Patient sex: F
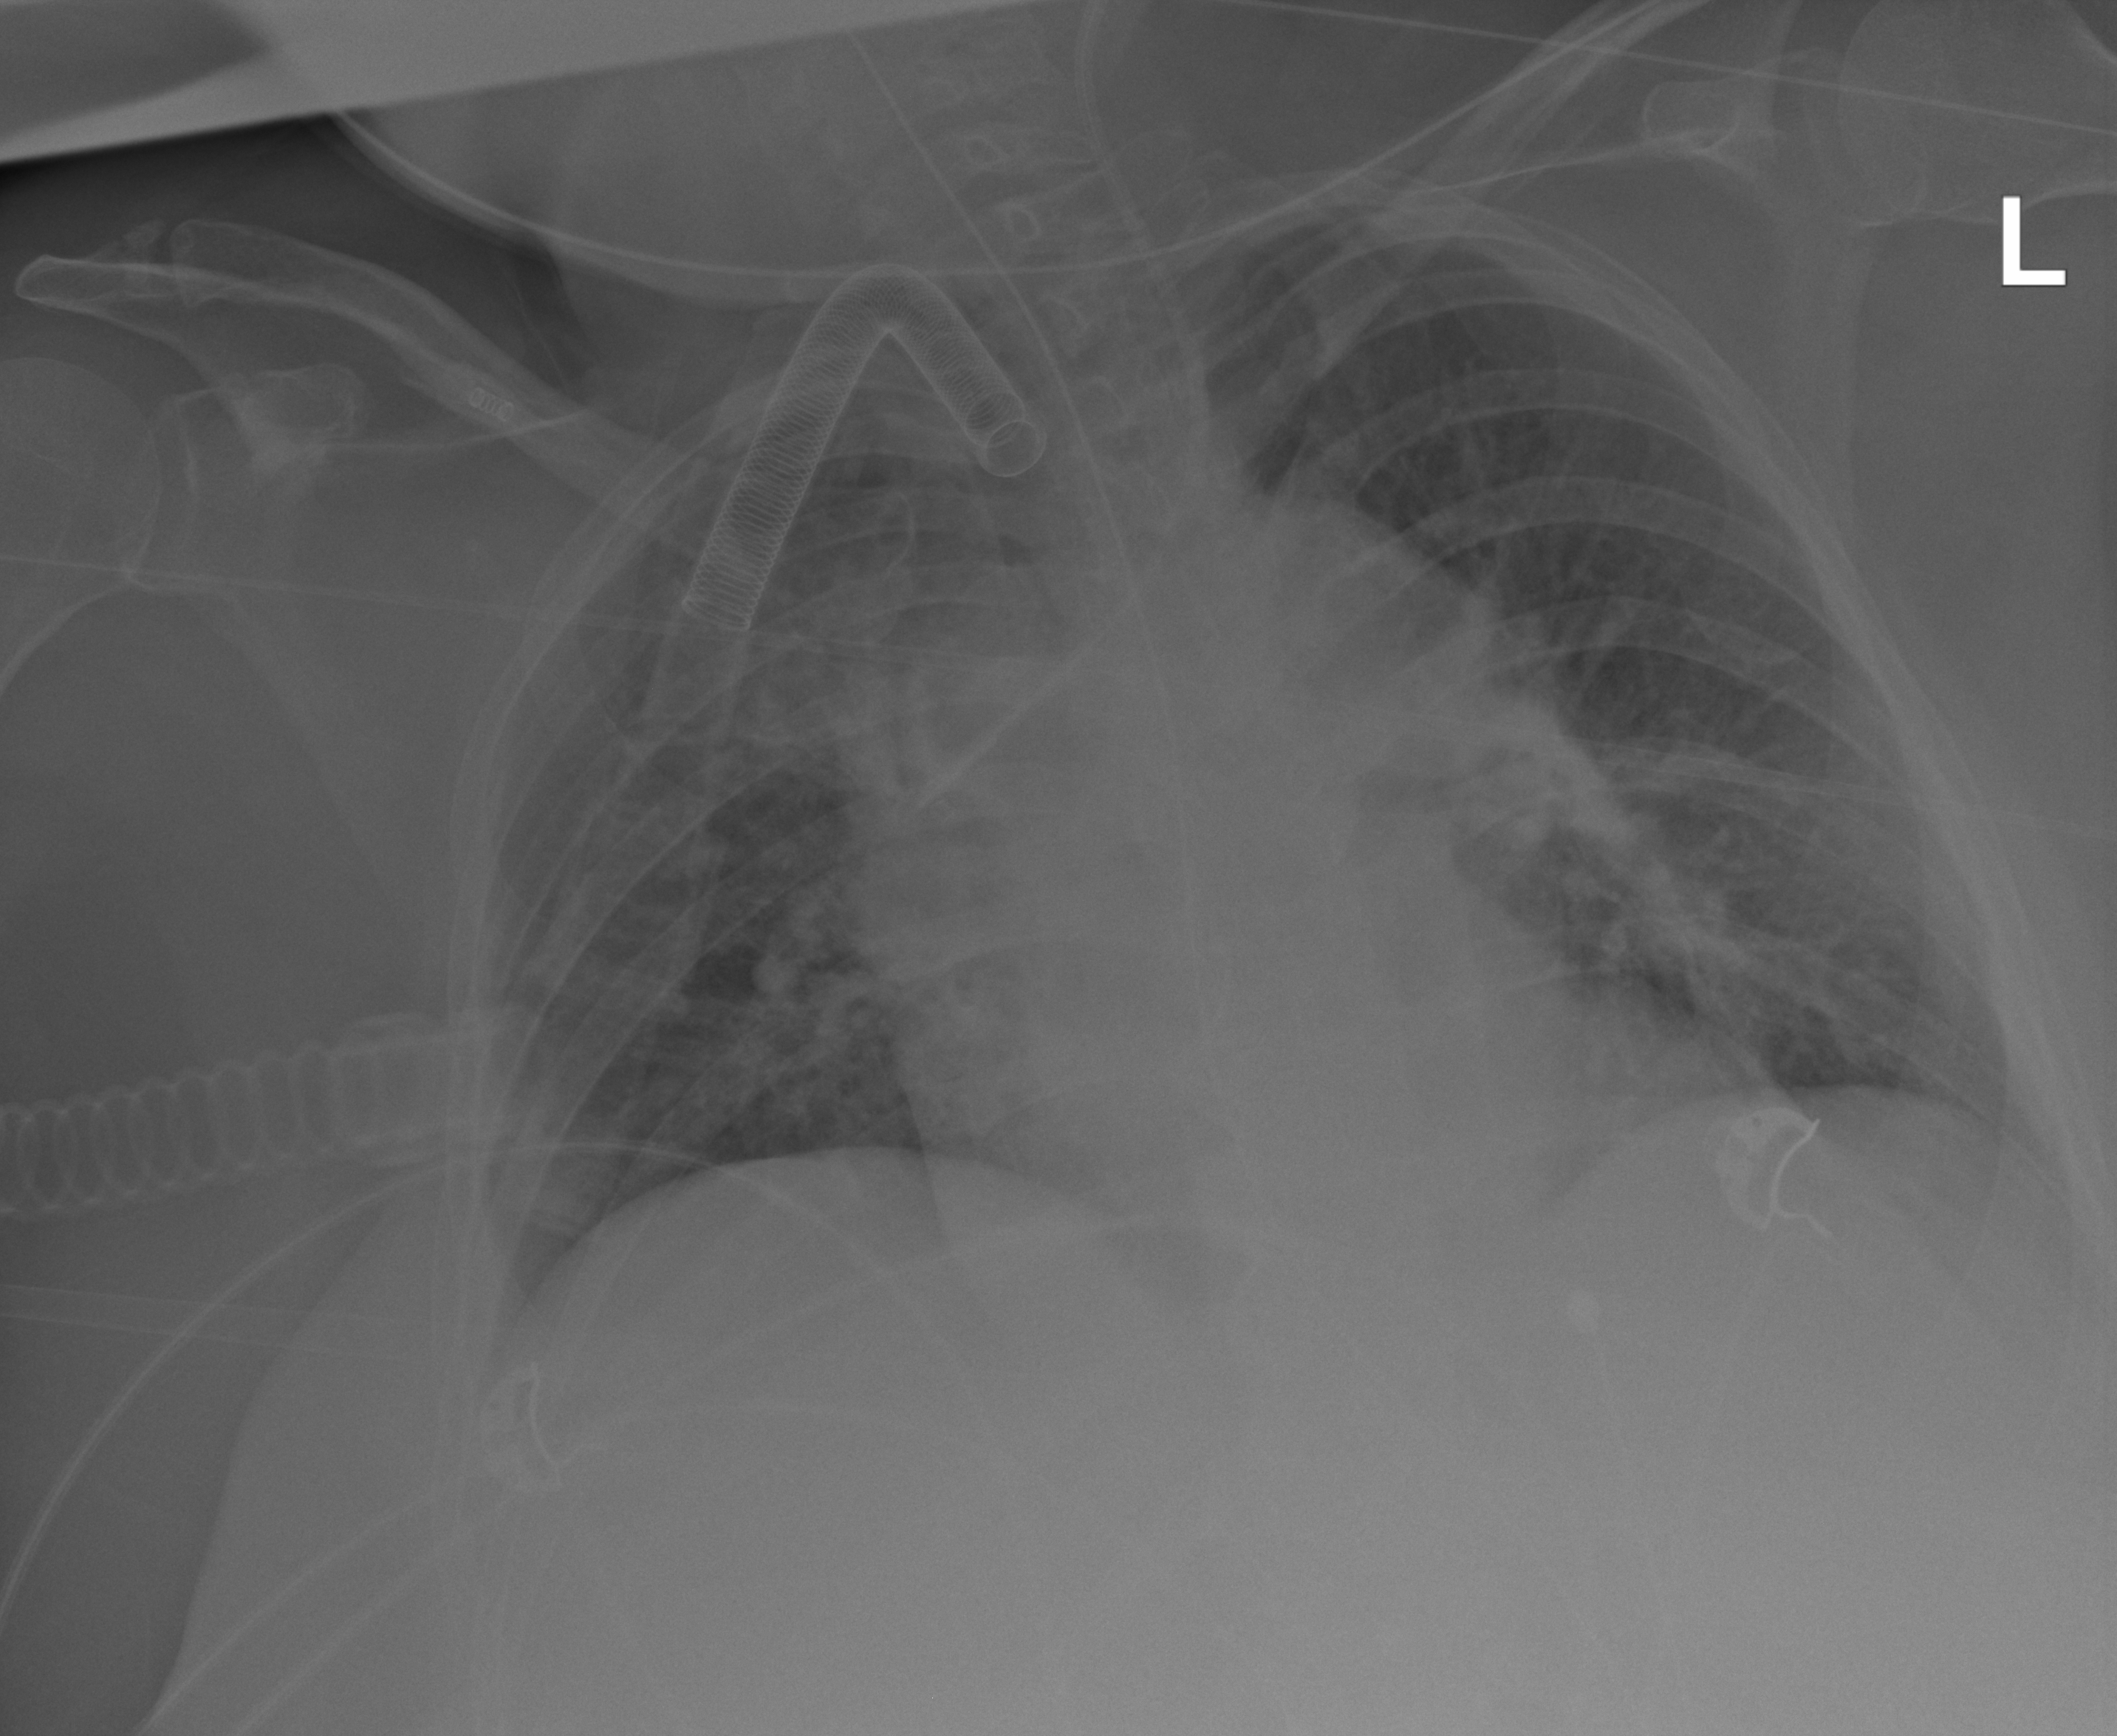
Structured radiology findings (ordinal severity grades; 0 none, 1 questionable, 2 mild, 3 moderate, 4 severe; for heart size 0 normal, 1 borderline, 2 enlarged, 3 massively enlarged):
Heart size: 1
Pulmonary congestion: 2
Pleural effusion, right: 0
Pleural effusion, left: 0
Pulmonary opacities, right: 2
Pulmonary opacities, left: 2
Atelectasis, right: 2
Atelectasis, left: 2